Aerial crown-view tile of a tropical tree (Barro Colorado Island, Panama), acquired 20250317:
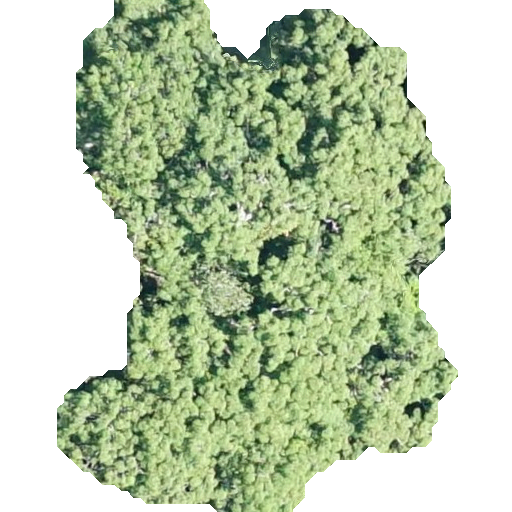
Species: Ceiba pentandra
GBIF accepted scientific name: Ceiba pentandra
Crown area: 232.969 m²